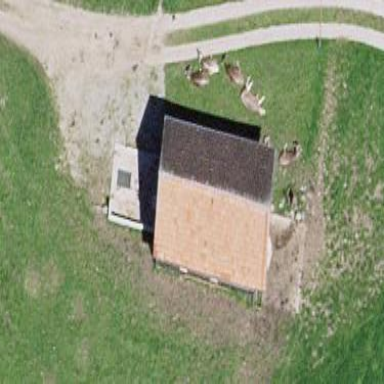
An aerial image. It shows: Shed.